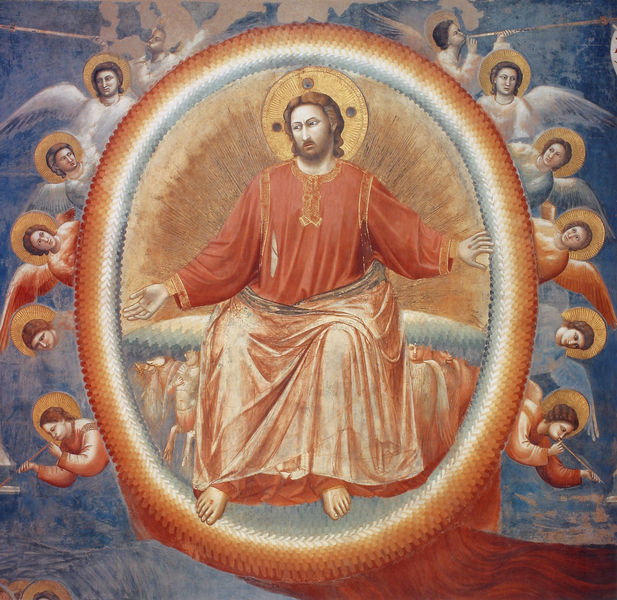
Titel: Arenakapelle / Scrovegni-Kapelle
Künstler: Giotto di Bondone
Standort: Padua, Arenakapelle (EU - I - Venetien)
Schlagwörter: blau, flügel, gott, himmel, mann, meer, umhang, wasser, gelb, sitzen, kleid, orange, zeichnung, rot, tuch, wolke, bart, hände, erde, sonne, gewand, gold, mantel, sitzend, tücher, kreis, schuppen, engel, füße, wellen, religion, barfuß, beten, heiligenschein, christus, jesus, teufel, zentaur, heiliger, trompeten, mandala, putten, flöten, christentum, schlitz, trompete, heiligenscheine, geischt, mandorla, engel jesus heiligenschein, füßße, kreids